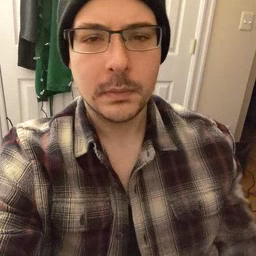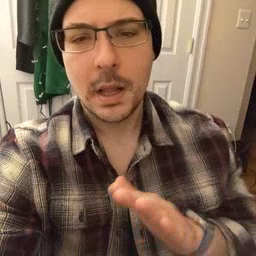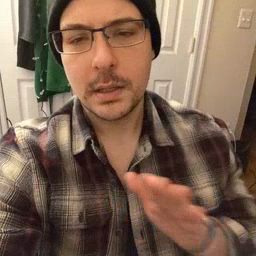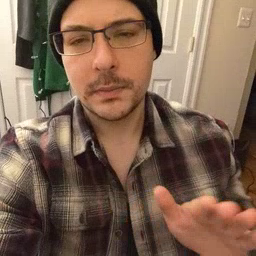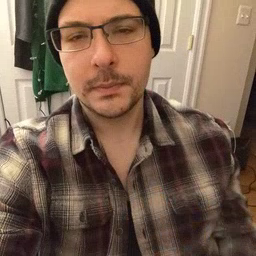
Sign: clean